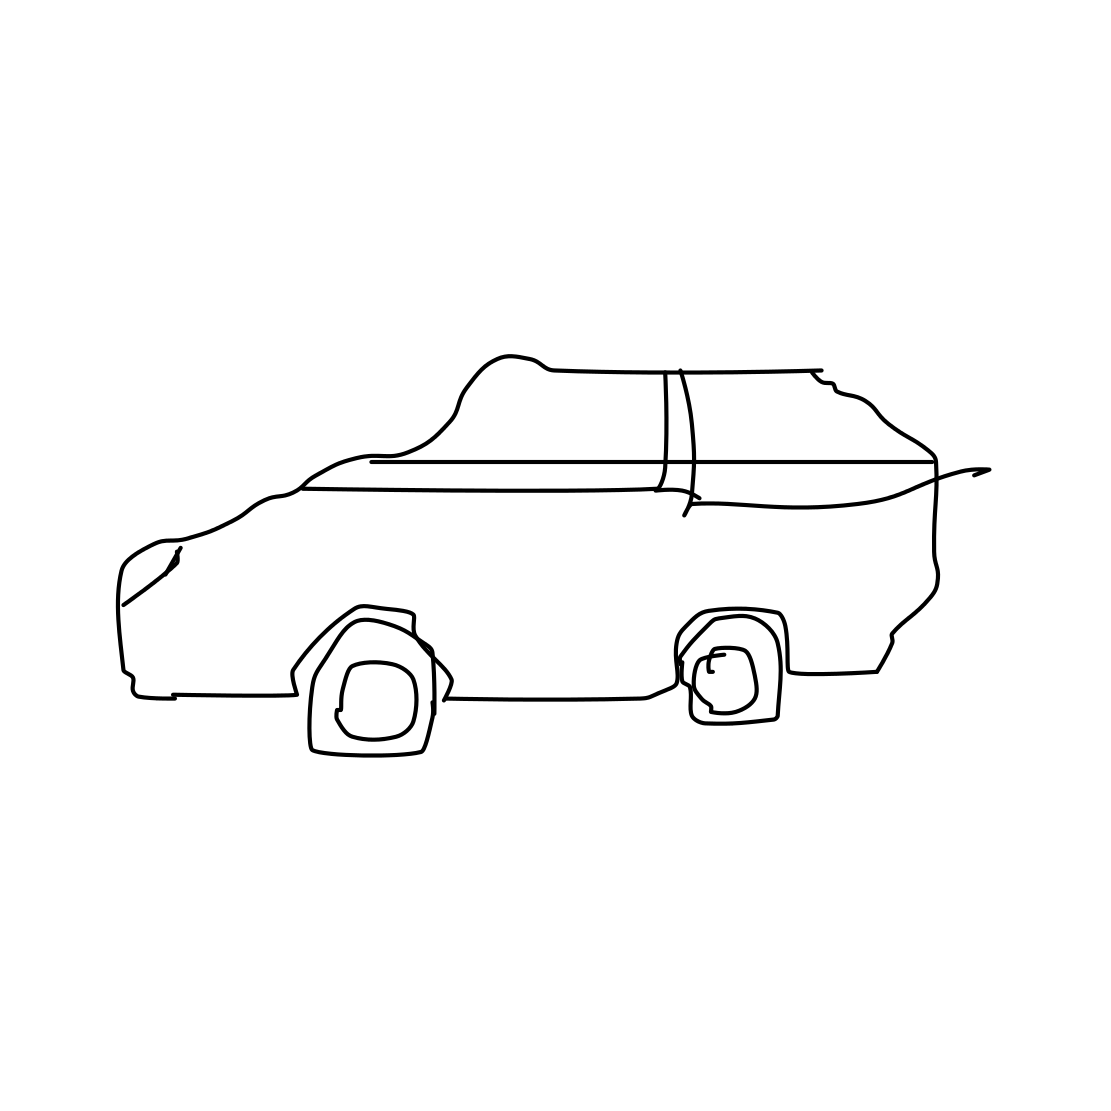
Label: race car